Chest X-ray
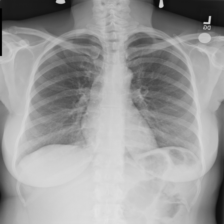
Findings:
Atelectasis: negative
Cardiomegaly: negative
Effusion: negative
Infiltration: negative
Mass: negative
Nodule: negative
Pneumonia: negative
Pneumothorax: negative
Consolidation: negative
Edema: negative
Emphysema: negative
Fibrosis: negative
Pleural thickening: negative
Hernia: negative